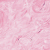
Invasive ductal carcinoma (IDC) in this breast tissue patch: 0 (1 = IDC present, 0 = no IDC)